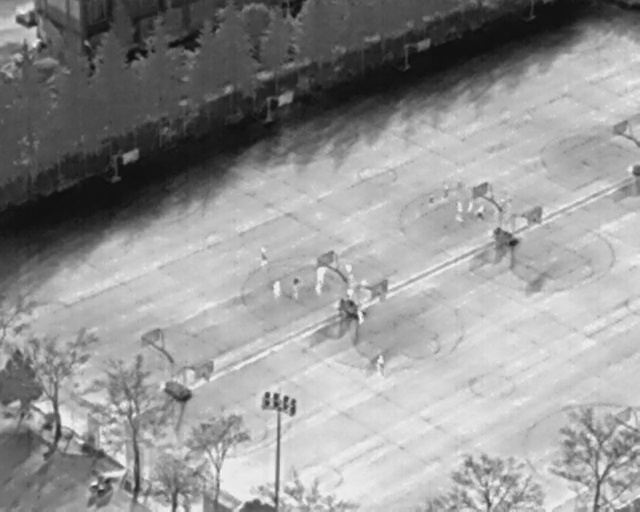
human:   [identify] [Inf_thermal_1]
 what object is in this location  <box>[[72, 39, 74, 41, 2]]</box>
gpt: <ref>1 small person at the right</ref>